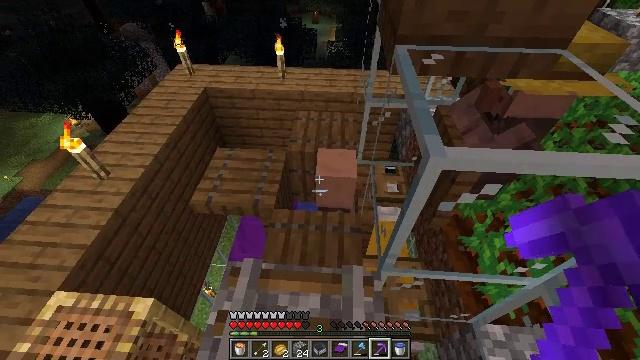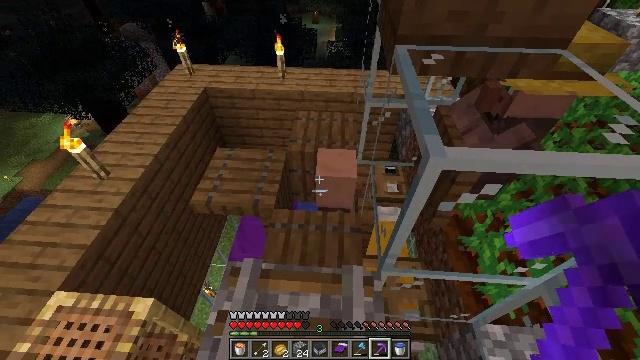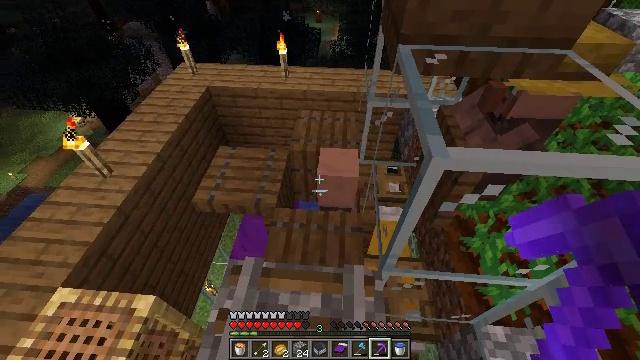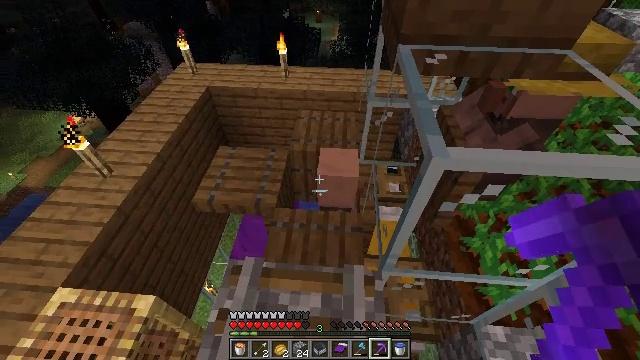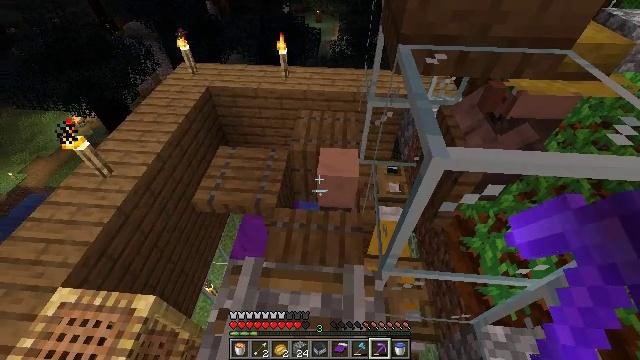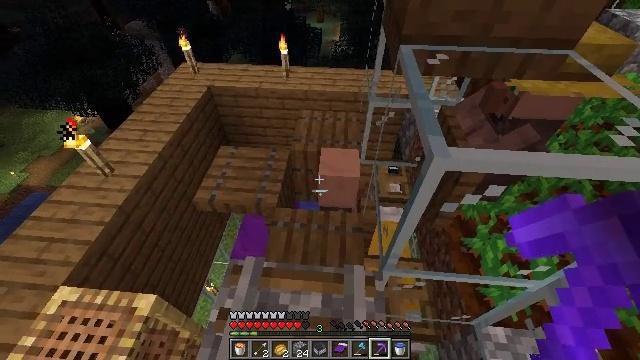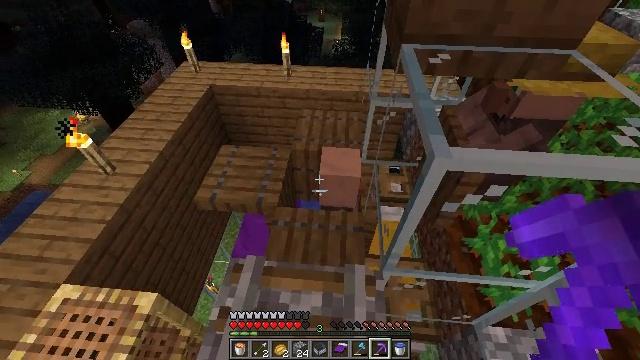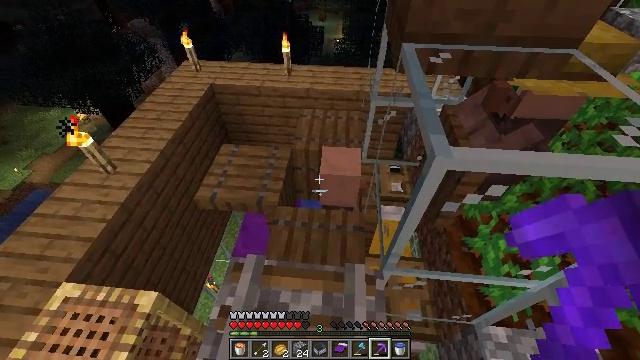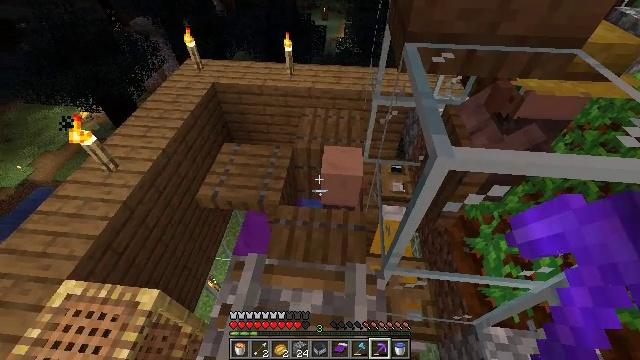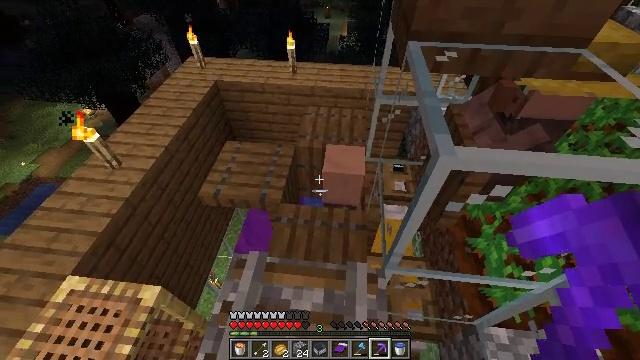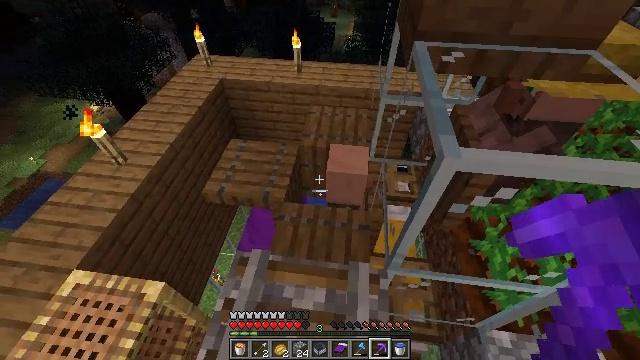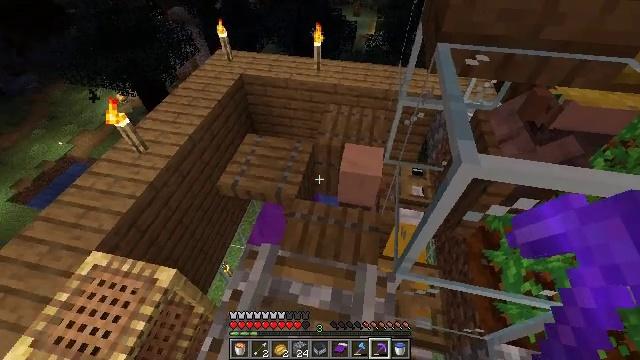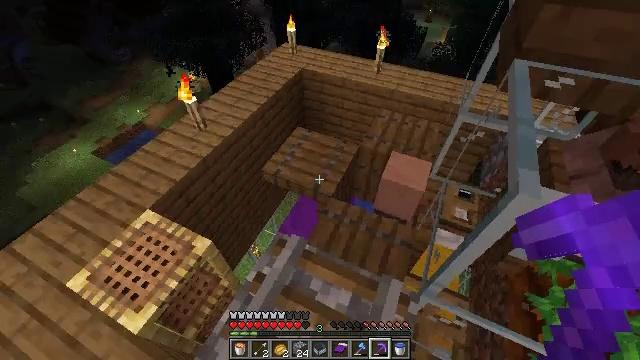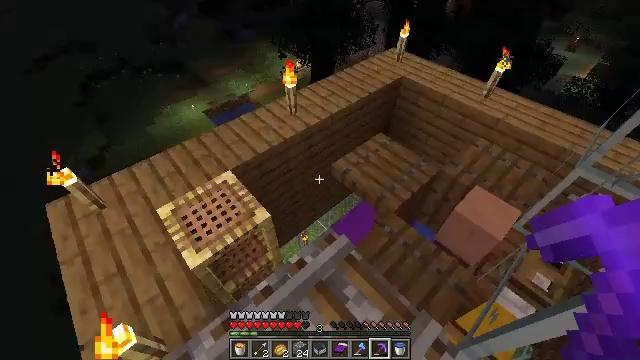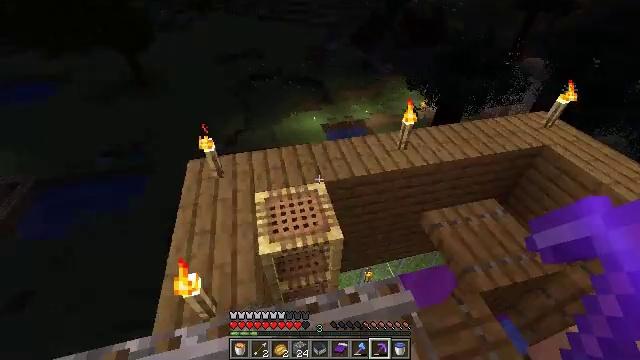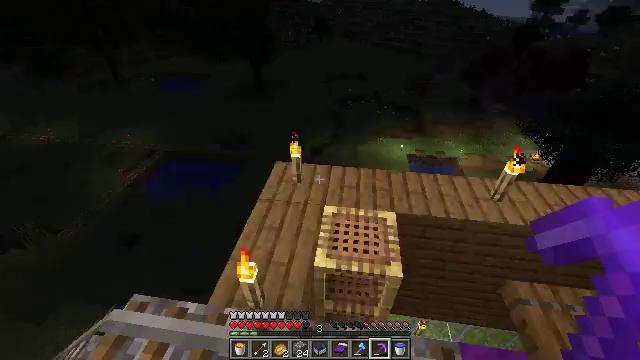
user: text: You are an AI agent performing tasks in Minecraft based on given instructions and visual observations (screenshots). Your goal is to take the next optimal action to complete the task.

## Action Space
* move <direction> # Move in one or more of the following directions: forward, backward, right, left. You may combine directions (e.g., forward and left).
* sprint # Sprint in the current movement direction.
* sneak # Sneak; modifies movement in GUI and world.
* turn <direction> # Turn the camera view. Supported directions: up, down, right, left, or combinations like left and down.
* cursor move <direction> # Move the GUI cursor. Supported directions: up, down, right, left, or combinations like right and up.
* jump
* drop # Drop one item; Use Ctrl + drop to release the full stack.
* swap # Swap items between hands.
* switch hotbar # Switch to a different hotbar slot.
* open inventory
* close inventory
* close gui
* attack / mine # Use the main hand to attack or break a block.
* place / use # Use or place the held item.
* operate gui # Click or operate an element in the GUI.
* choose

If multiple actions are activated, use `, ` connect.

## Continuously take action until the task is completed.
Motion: motion action
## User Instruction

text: Digging the cobblestone underground.
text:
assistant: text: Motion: no_op
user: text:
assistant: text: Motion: no_op
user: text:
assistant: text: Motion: no_op
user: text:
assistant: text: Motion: no_op
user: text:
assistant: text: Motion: no_op
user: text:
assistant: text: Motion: no_op
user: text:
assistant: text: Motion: no_op
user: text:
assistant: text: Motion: no_op
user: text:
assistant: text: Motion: no_op
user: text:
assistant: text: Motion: turn left
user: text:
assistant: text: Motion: turn left
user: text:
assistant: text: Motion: turn left
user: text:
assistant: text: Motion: turn left
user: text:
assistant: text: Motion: turn left and up
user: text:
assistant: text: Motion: turn left and up
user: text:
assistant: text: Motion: turn left and up
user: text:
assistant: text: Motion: turn left and up
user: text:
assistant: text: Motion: no_op
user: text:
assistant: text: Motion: no_op
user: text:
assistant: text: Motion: no_op
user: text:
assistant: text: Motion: no_op
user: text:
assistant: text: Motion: no_op
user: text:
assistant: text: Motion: no_op
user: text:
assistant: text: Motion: no_op
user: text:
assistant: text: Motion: no_op
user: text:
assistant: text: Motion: move forward
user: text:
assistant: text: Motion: move forward, turn down
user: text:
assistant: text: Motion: move forward, turn down
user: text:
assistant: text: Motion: move forward, turn right and down
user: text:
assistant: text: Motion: move forward, turn right and down